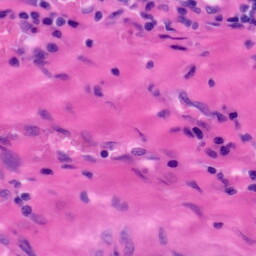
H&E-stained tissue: Tonsil